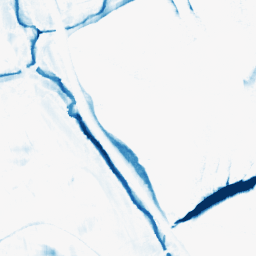
Category: morphological
Decomposition family: morphological_rect
Decomposition parameters: operation: closing
width: 10
height: 20
Upsampling method: cubic_catmull_rom
Upsampling parameters: scale: 2
Upsampling scale: 2